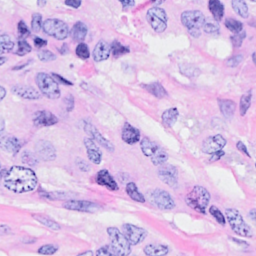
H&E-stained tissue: Breast